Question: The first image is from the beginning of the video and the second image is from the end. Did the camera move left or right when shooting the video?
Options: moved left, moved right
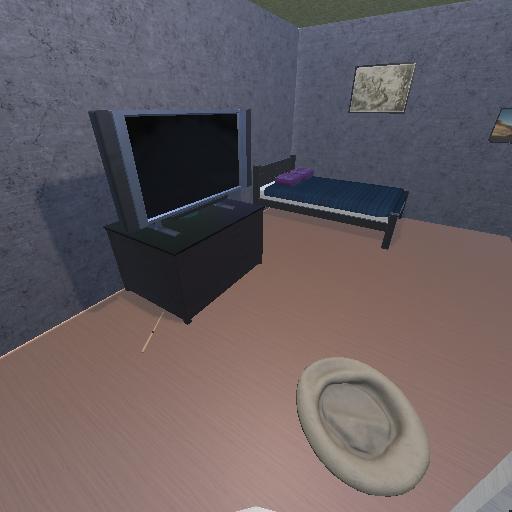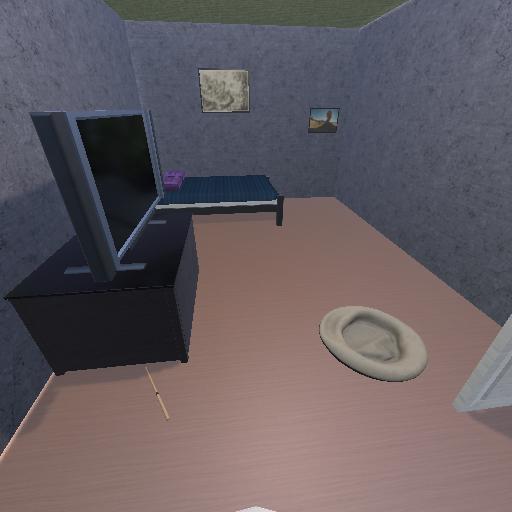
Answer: moved left